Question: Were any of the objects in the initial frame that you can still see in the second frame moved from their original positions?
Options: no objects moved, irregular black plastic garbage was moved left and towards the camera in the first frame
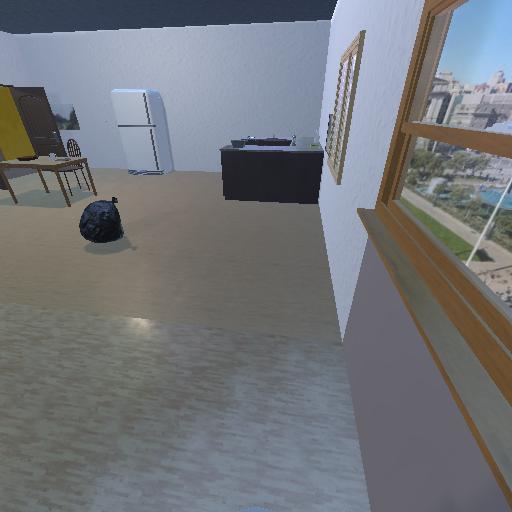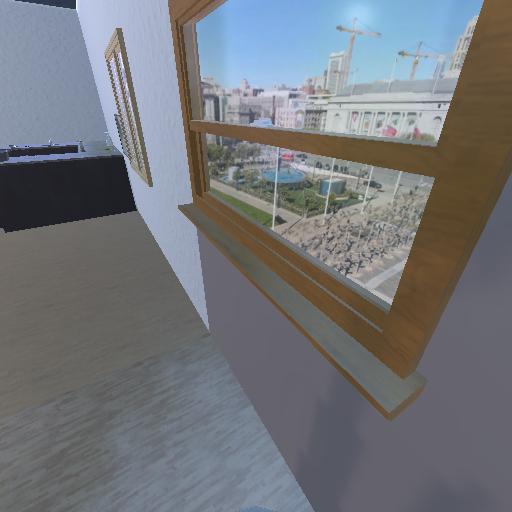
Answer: no objects moved